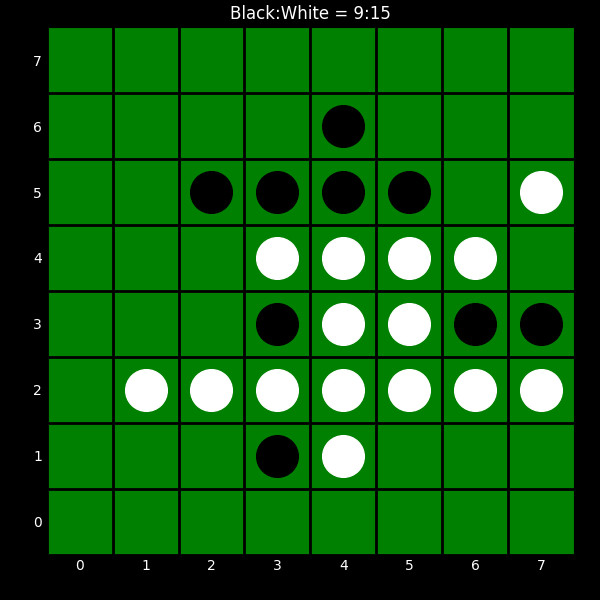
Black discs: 9
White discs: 15